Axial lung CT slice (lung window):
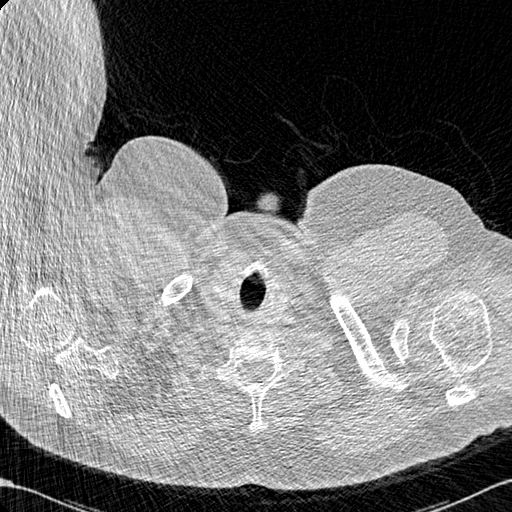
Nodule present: no